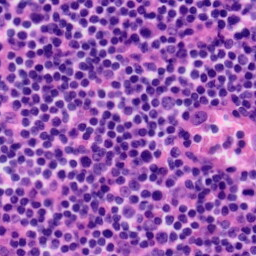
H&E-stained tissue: Tonsil